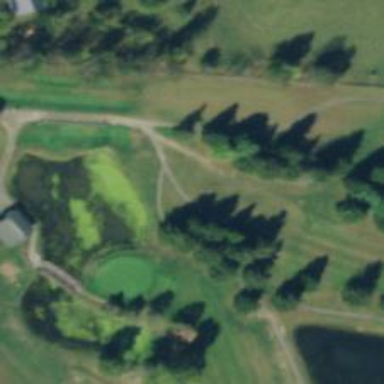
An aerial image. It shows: Pathway for golf carts.